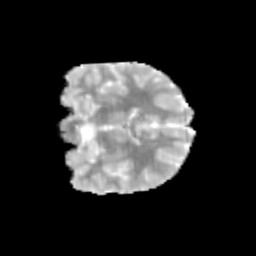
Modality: MD
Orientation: coronal
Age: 10
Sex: male
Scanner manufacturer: siemens
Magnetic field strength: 3 T
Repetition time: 3.8 s
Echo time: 0.07 s